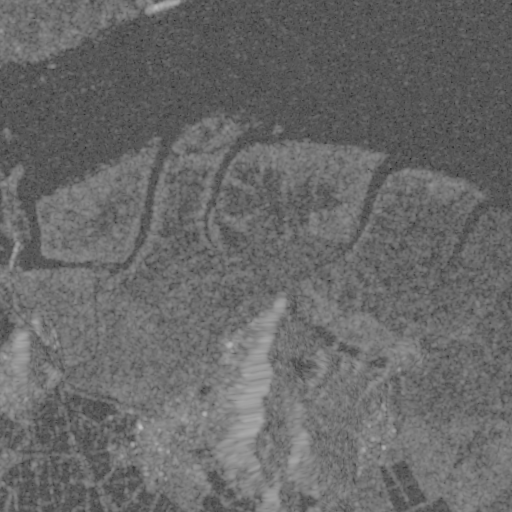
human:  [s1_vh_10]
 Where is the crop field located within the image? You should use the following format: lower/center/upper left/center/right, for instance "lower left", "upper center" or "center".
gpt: The crop field is located in the lower right of the image.
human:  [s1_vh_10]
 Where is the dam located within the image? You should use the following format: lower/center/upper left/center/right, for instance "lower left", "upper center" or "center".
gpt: The dam is located in the lower center of the image.
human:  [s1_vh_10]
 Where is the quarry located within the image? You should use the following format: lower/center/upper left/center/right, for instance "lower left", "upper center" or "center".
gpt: The quarry is located in the lower center of the image.
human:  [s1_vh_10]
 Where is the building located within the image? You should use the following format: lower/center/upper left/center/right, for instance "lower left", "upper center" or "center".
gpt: There is no building in the image.

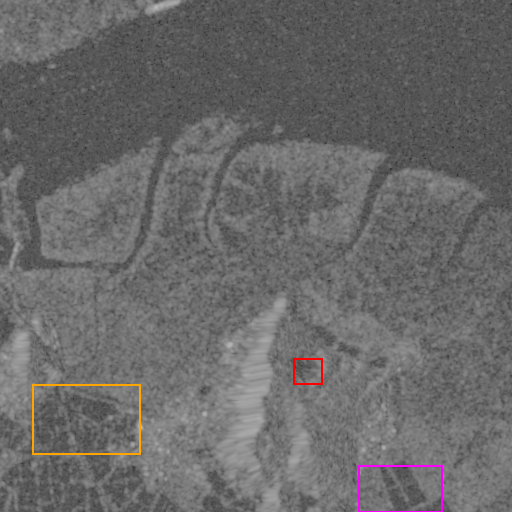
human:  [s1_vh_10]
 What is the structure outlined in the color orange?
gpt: The structure outlined in orange is an aquafarm.
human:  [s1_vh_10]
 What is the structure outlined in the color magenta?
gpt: The structure outlined in magenta is a crop field.
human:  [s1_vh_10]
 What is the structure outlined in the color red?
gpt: The structure outlined in red is a quarry.
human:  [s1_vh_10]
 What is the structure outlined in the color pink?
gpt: There is no pink outline.